Question: Count the number of objects in the diagram.
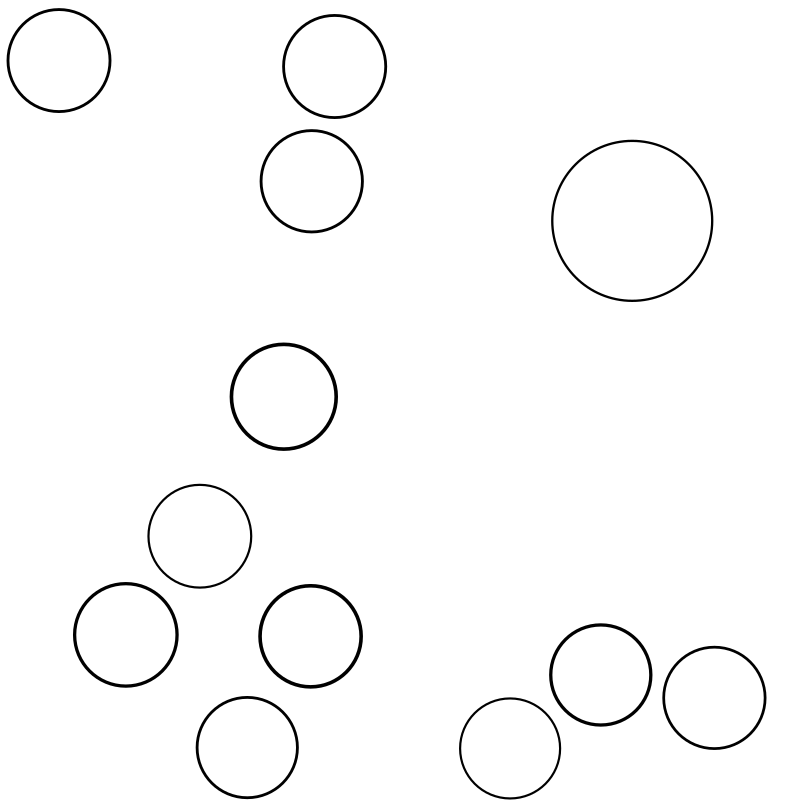
Answer: 12